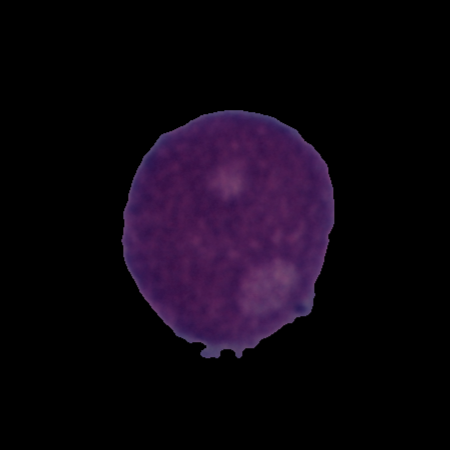
Label: cancer